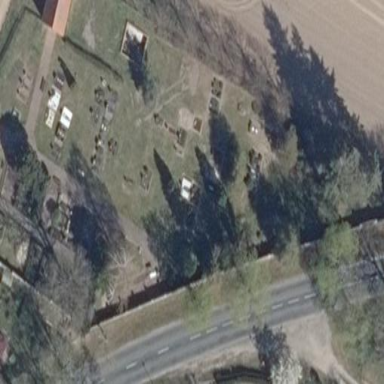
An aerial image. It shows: Cemetery.